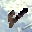
Label: 4